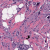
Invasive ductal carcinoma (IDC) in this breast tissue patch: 1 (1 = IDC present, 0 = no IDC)